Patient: sex F, age 59
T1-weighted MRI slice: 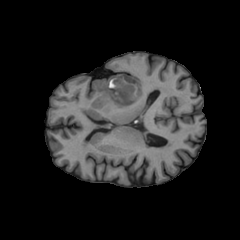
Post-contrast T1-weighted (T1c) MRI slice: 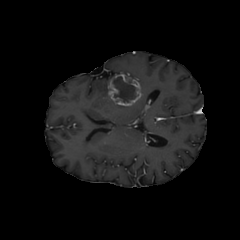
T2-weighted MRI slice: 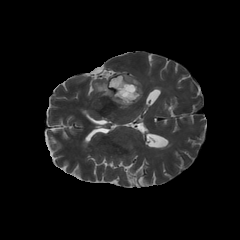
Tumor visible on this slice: yes
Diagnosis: Glioblastoma, IDH-wildtype
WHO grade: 4